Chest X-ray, PA view. Patient: 32 years old, sex F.
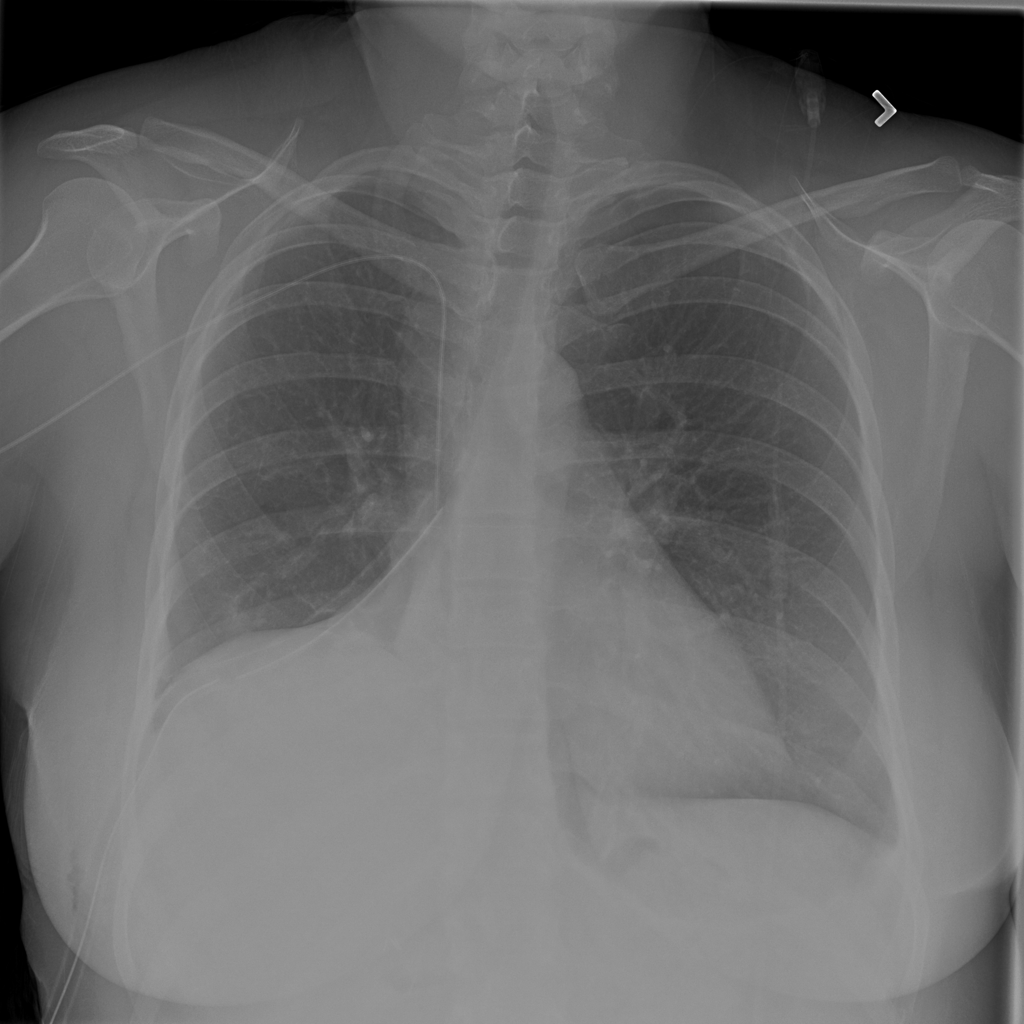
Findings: No Finding